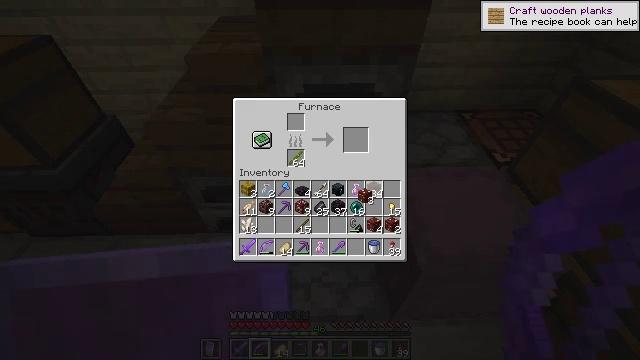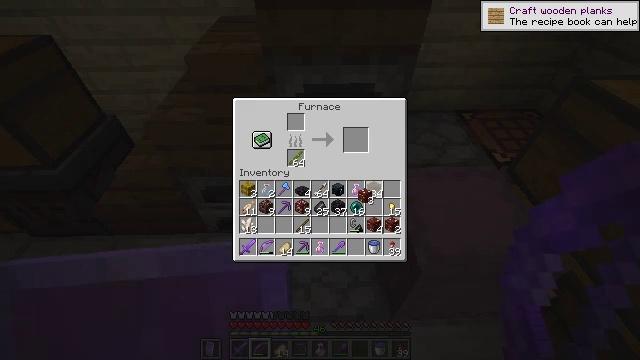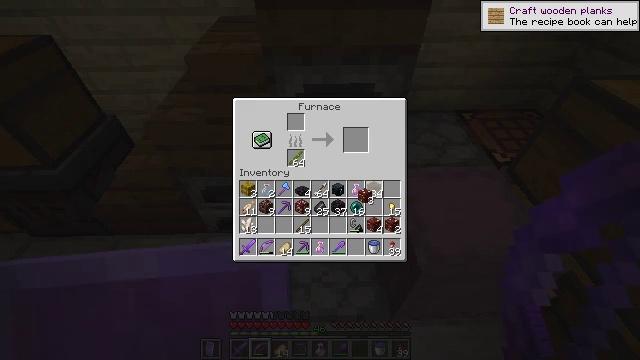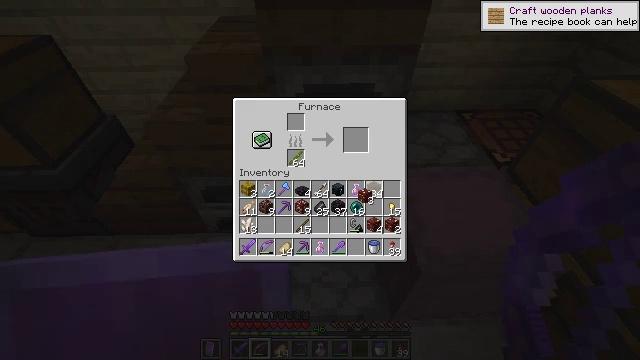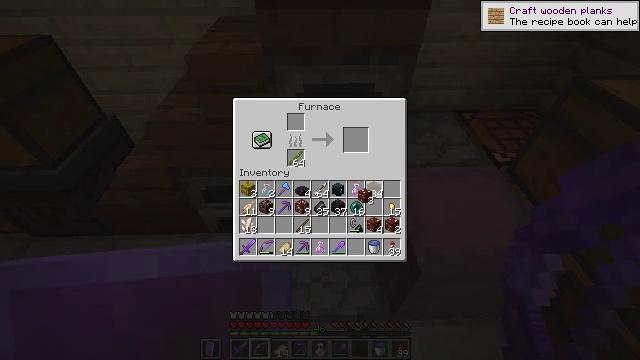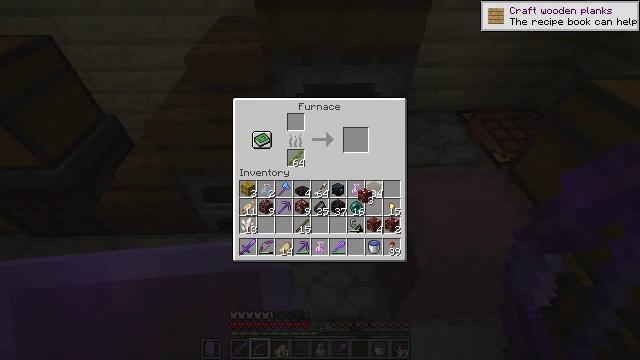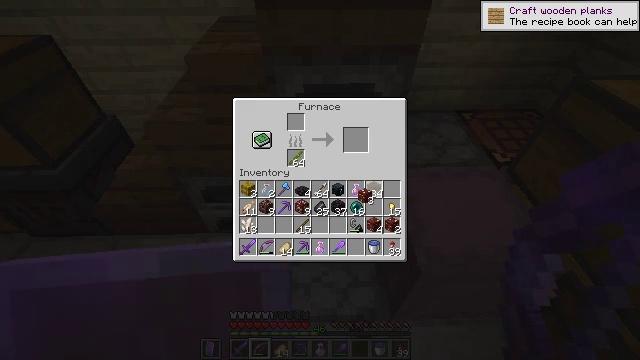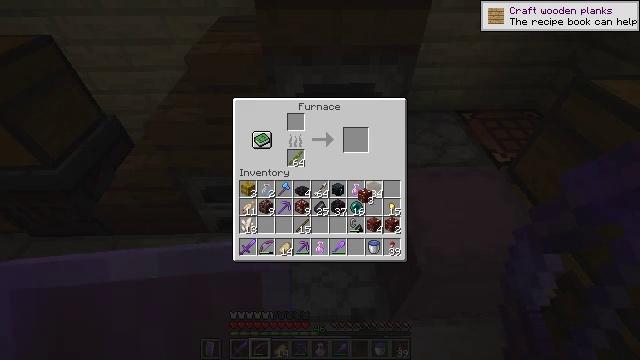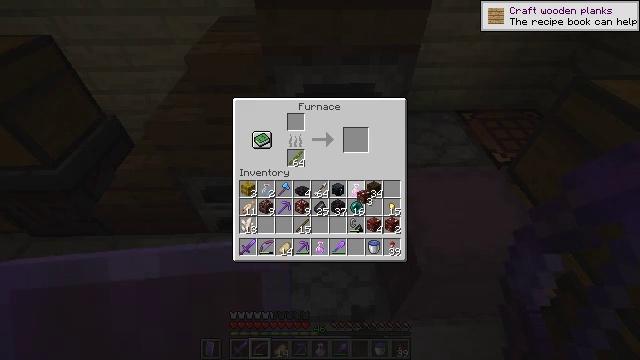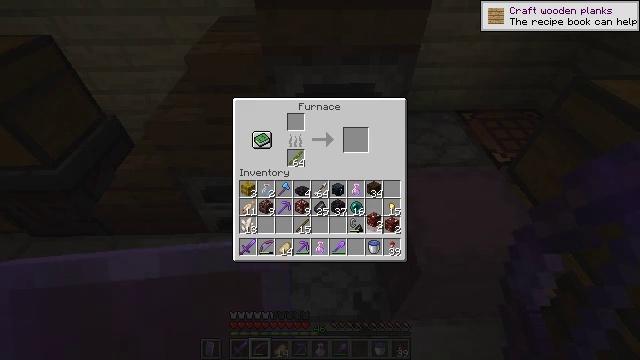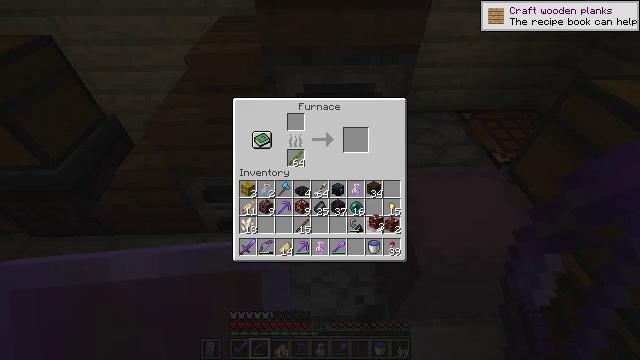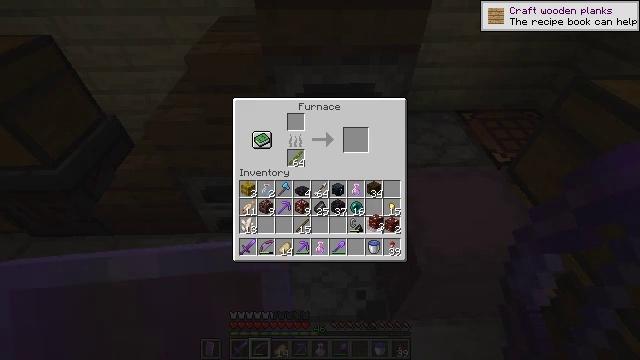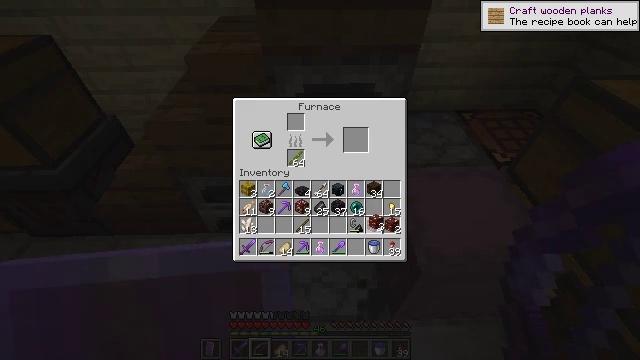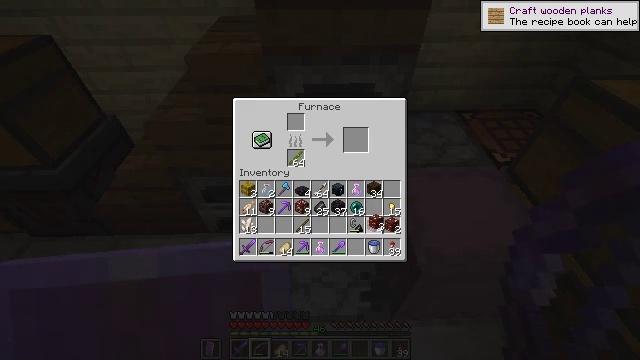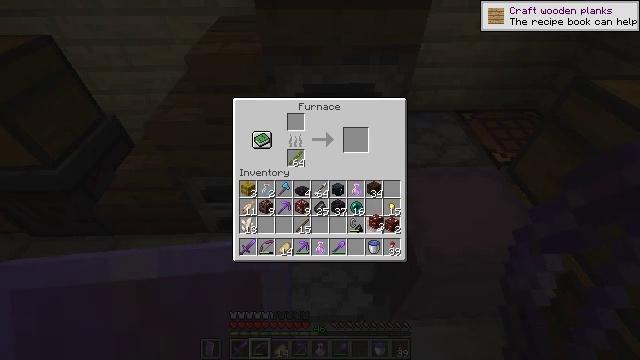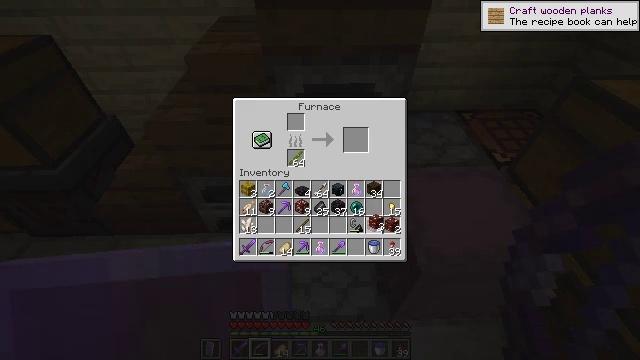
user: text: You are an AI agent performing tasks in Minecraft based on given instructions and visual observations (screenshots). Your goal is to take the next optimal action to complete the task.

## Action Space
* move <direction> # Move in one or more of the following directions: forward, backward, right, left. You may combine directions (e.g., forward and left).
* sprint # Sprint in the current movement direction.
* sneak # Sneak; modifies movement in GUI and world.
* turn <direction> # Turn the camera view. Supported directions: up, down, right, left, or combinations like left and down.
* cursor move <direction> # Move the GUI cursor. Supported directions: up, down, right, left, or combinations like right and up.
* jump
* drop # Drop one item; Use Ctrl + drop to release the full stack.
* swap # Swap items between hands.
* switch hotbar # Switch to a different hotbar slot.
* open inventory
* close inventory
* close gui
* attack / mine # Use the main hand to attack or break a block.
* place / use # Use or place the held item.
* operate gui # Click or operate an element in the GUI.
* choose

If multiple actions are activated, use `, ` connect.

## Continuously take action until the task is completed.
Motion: motion action
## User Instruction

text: craft item air
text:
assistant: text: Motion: no_op
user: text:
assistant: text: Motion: no_op
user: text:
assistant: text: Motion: no_op
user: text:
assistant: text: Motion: no_op
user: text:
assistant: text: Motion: no_op
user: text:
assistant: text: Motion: no_op
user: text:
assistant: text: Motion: no_op
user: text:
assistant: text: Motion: no_op
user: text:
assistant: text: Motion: turn right and down
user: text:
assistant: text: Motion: no_op
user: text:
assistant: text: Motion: no_op
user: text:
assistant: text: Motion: no_op
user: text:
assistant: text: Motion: no_op
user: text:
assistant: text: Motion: no_op
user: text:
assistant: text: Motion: no_op
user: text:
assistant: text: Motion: no_op
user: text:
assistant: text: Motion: no_op
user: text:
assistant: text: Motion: turn up
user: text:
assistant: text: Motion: no_op
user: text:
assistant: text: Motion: no_op
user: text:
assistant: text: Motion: no_op
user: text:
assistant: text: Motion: no_op
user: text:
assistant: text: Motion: no_op
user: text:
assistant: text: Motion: attack / mine
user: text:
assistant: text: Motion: attack / mine
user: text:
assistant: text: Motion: attack / mine
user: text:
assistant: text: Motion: no_op
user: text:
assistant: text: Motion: no_op
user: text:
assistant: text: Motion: no_op
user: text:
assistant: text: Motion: use / place